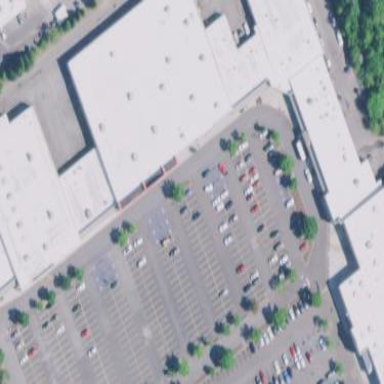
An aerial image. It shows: Retail building.